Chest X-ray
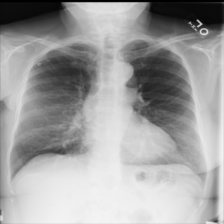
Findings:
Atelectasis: negative
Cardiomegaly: negative
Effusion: negative
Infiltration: negative
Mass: negative
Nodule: negative
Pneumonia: negative
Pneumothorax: negative
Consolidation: negative
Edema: negative
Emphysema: negative
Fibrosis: negative
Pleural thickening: negative
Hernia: negative